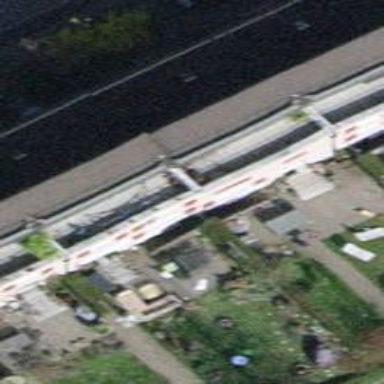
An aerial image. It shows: Terrace building with gabled roof.